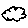
Label: cloud